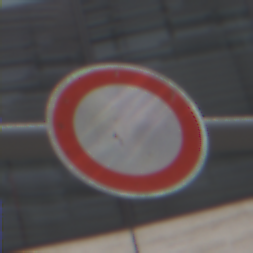
Verkehrszeichen: VerbotFahrzeugeAllerArt
Umgebung: Outdoor, Urban
Tageszeit: Midday
Wetter: Overcast
Licht: Natural
Jahreszeit: NotSpecified
Kontrast: LowContrast